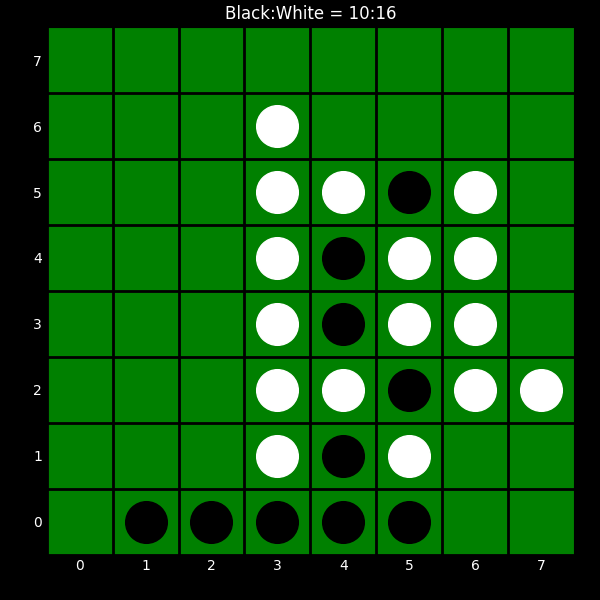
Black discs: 10
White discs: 16